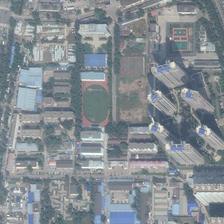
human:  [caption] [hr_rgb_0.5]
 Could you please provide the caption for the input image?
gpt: a rectangular playground and many tall buildings surrounded .

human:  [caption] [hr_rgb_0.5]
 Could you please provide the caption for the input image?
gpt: many buildings and green trees are around a playground .

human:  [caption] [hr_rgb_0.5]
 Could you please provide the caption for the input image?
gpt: a football field with several buildiings surroudned .

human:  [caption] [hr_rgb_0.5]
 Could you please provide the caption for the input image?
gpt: many buildings are in different blocks with many green trees and a playground .

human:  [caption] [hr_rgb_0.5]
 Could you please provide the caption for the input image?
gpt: a playground is surrounded by many trees and buildings .